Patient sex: M
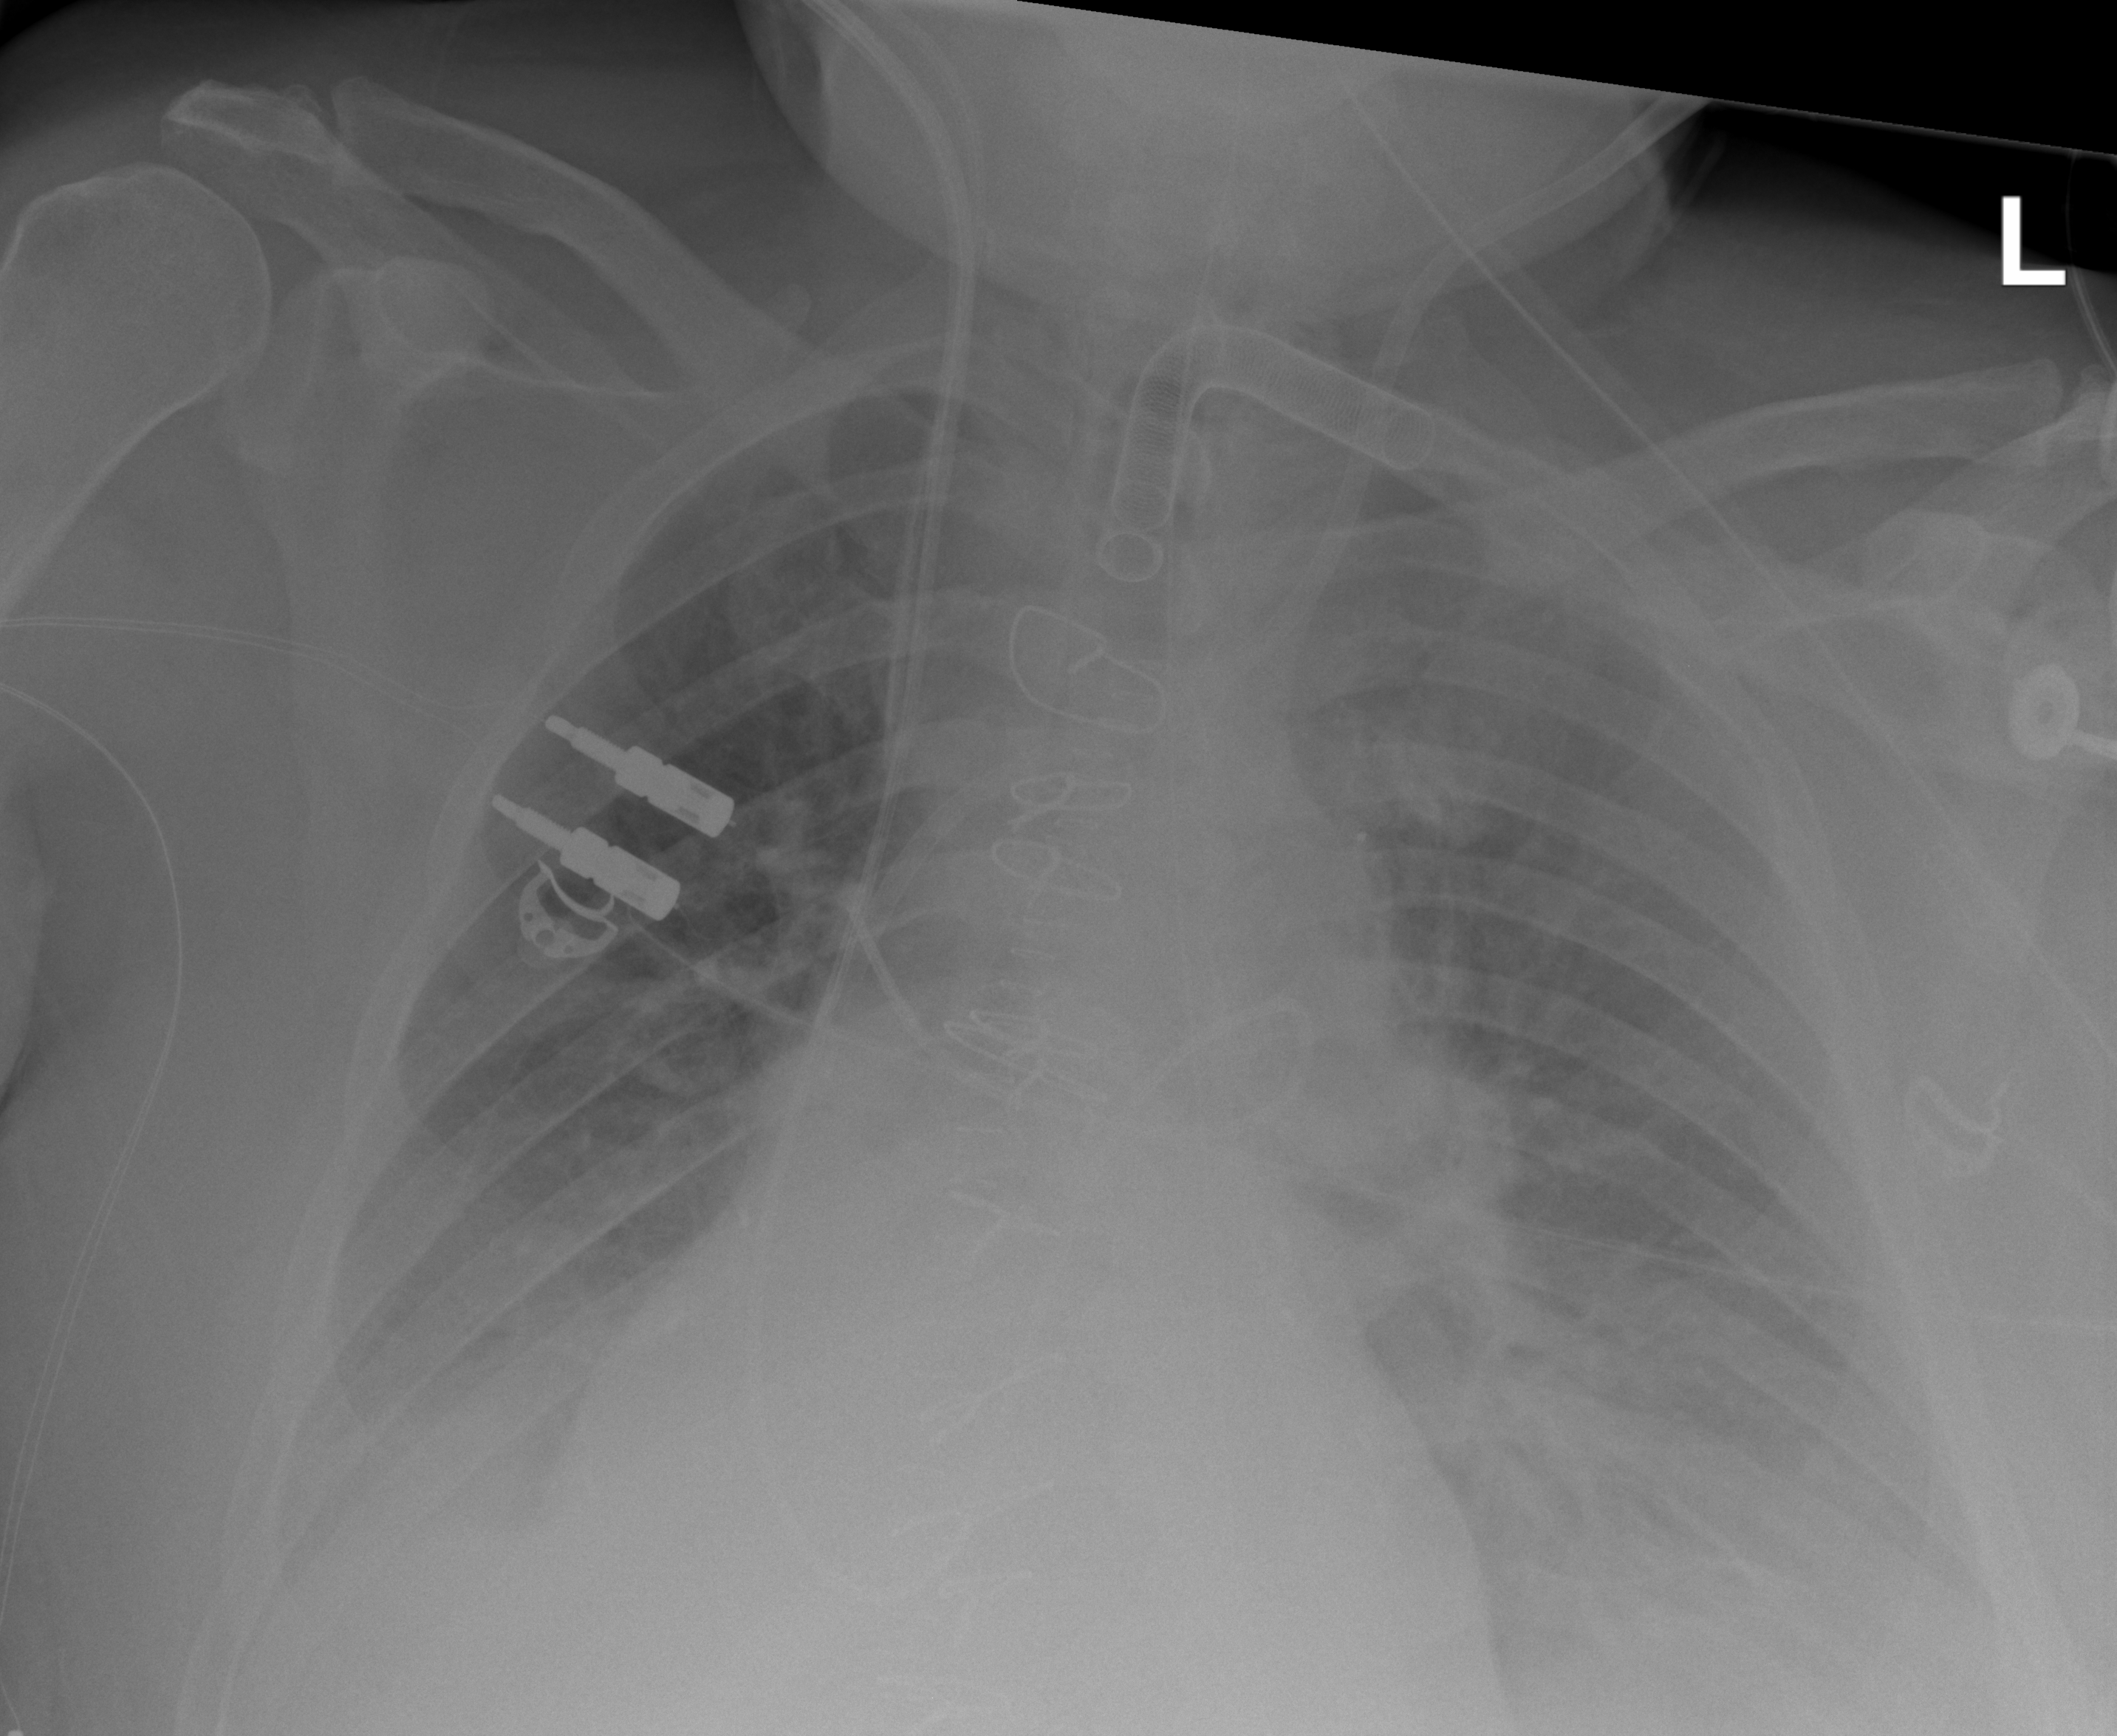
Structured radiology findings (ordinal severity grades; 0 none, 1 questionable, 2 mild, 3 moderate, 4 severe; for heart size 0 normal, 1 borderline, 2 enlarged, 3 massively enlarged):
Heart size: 2
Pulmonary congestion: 2
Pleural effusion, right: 3
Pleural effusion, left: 2
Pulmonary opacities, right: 0
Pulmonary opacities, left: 2
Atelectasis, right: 2
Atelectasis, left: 2